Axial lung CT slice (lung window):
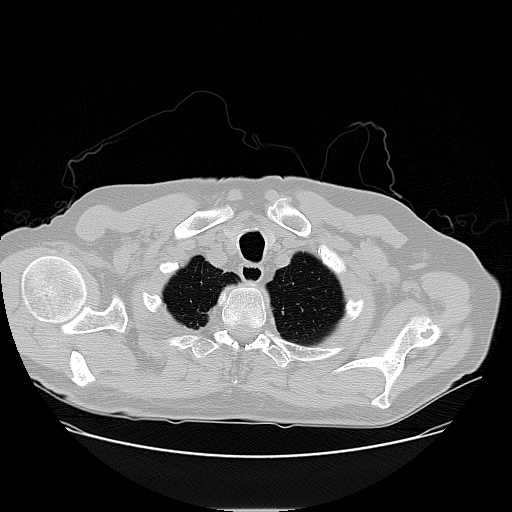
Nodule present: no